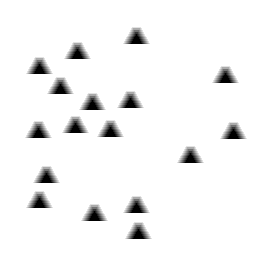
Squares: 0
Triangles: 17
Stars: 0
Total shapes: 17